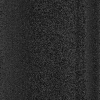
Atmospheric dust classification: dusty